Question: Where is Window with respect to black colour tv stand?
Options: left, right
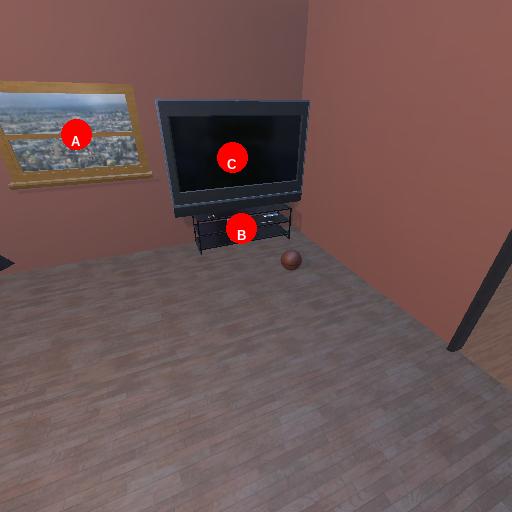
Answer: left